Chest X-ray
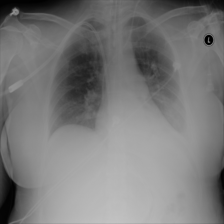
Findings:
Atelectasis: negative
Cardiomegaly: negative
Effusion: negative
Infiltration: positive
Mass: negative
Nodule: negative
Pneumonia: negative
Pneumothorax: negative
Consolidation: negative
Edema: negative
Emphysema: negative
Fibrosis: negative
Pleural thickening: negative
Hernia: negative